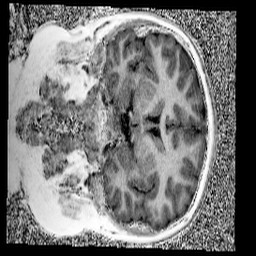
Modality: UNIT1
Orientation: coronal
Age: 9
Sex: male
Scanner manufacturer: siemens
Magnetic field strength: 3 T
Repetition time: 4 s
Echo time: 0.00299 s